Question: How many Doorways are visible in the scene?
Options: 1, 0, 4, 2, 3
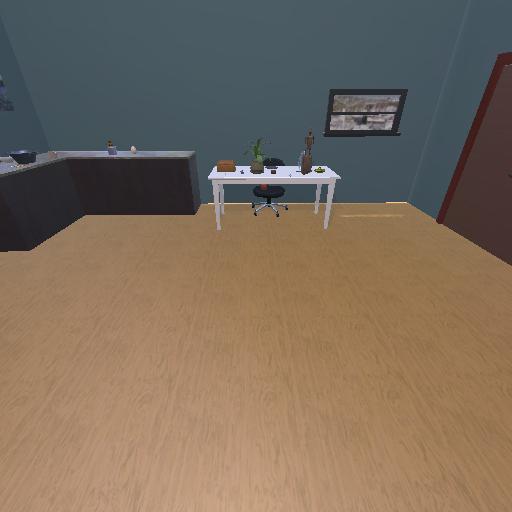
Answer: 1